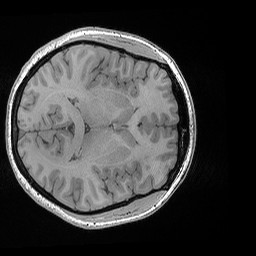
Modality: T1w
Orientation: axial
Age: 23
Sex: female
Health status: healthy
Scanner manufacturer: siemens
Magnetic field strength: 3 T
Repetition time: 0.02 s
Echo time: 0.00492 s